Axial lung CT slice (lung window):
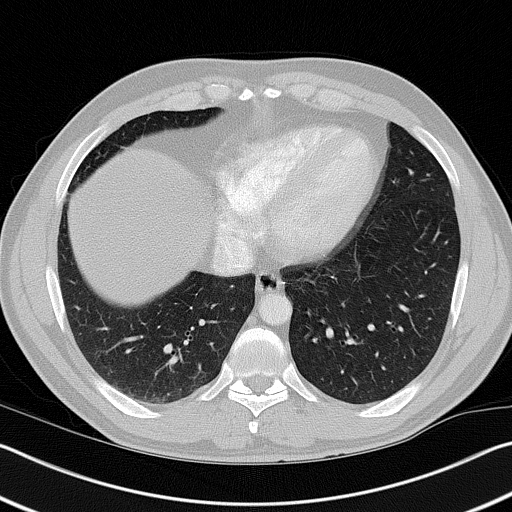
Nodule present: no